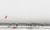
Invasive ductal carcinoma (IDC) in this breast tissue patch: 0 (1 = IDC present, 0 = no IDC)